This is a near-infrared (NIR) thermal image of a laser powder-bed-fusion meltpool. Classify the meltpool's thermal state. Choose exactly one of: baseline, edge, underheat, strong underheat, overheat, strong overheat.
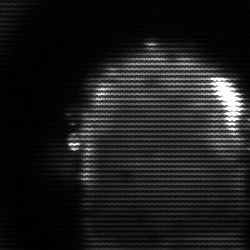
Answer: baseline